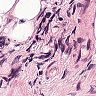
Metastatic tissue present: no